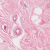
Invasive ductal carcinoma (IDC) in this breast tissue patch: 0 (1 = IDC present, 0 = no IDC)